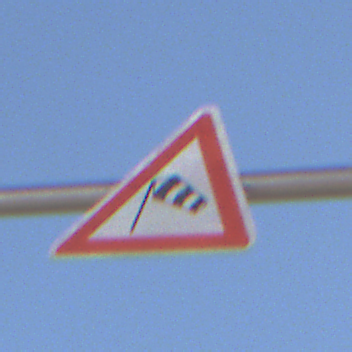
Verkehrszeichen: SeitenwindVonLinks
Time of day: Midday
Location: Outdoor (Nature)
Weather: PartlyCloudy
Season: NotSpecified
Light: Natural